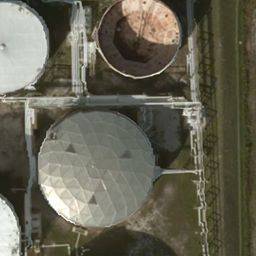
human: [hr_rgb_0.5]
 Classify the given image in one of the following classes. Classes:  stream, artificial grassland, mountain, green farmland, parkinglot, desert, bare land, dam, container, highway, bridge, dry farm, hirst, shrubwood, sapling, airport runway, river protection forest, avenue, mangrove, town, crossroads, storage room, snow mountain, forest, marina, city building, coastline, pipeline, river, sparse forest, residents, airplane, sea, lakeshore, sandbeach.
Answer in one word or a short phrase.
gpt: storage room